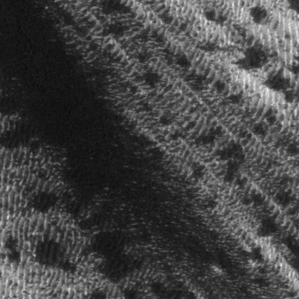
Label: frost